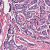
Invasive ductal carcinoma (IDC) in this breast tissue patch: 1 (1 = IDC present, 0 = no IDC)